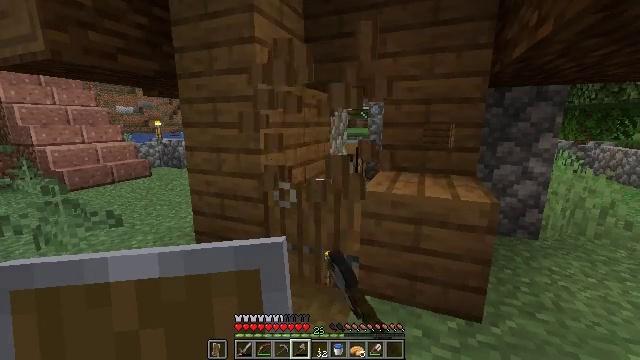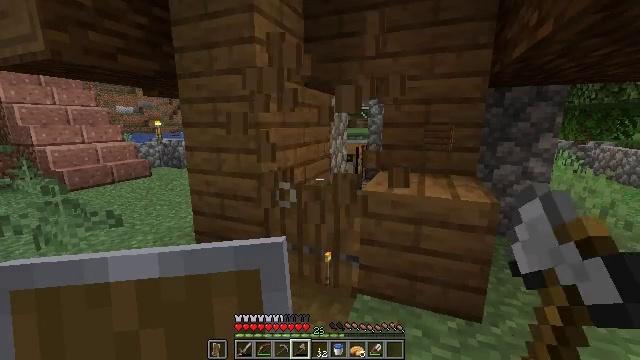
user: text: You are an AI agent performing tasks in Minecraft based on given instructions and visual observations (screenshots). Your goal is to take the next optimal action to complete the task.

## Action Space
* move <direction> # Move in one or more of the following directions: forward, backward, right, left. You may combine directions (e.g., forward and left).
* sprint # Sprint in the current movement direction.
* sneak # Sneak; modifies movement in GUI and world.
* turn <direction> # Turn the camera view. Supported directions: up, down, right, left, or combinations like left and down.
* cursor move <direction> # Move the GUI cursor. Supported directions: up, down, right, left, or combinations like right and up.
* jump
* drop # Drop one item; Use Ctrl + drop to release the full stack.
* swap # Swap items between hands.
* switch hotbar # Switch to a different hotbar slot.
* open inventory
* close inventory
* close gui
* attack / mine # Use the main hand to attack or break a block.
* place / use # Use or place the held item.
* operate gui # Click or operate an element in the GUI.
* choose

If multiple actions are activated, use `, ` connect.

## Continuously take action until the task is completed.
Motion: motion action
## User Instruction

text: Collect the spruce door for reuse.
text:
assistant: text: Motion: attack / mine
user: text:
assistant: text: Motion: attack / mine